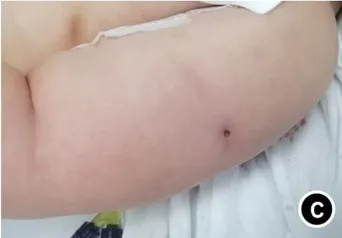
Photograph of a 4-month-old patient with SCID complicated by systemic disseminated BCG disease caused by a novel IL2RG gene mutation. (C) Unhealed BCG vaccination site with liquid leakage.
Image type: medical_photograph (skin_photograph)